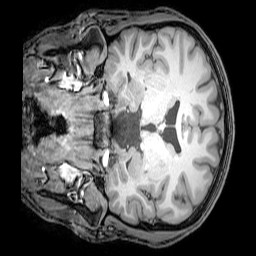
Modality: T1w
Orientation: coronal
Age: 21
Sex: male
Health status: healthy
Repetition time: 0.081 s
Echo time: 0.037 s